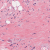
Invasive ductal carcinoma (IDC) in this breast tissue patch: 0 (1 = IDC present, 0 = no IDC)